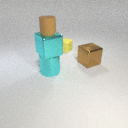
large cyan metal cube below small brown rubber cylinder